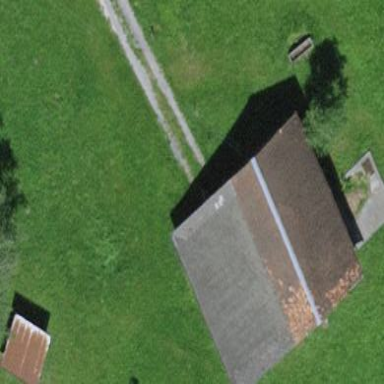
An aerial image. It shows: Barn.